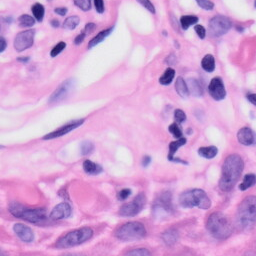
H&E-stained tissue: Skin